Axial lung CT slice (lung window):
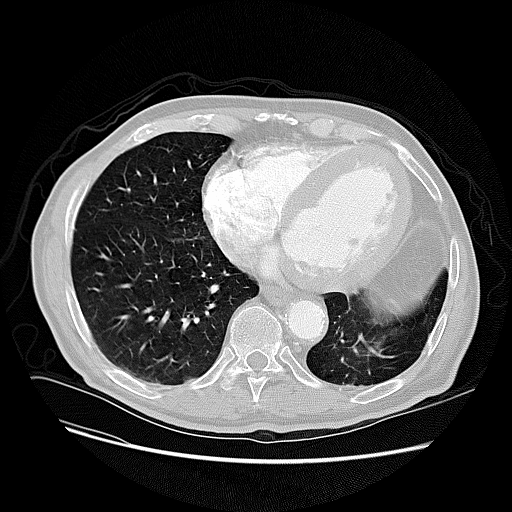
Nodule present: no